Current action and preconditions to check: trajectory_clear

Your task: For each precondition in the list above, predict whether it will hold at this action.

Consider the current scene as observed from the mobile robot's camera, and analyze the predicted future states of all dynamic agents (e.g., people, animals, vehicles, or any moving entities) within the NEXT SECOND.

IMPORTANT: Only answer "very likely" if you are absolutely certain—based on strong, clear evidence—that a dynamic agent will violate the precondition in the predicted future state. Do NOT answer "very likely" for unlikely, ambiguous, or low-probability risks.

Ask yourself for each precondition: Is there a high probability, with clear and convincing evidence, that the predicted future states of any dynamic agent will interfere with the predicted future state of the currently executing action within the NEXT SECOND, causing that precondition to fail?

Assess the risk level based on these predictions. Use "likely" or "very likely" if motions create a clear risk of interference.

Use "neutral" or "improbable" if agents are nearby but their predicted paths are clearly diverging or non-conflicting.

Failure Risk Categories: "very improbable", "improbable", "neutral", "likely", "very likely"

Answer Format: Output ONLY the probability_of_failure value from these categories: "very improbable", "improbable", "neutral", "likely", "very likely"

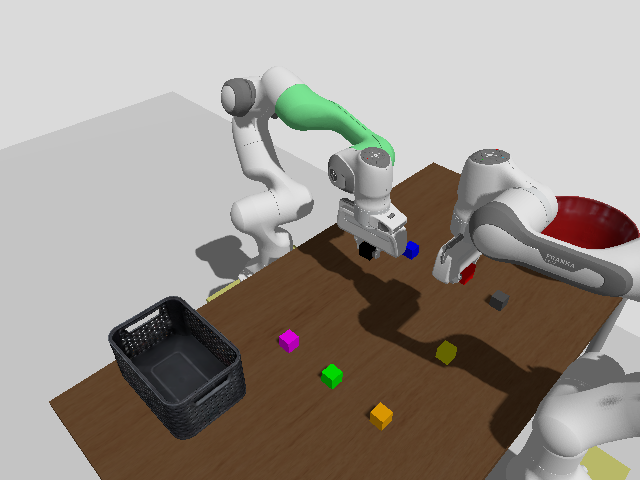

Answer: improbable